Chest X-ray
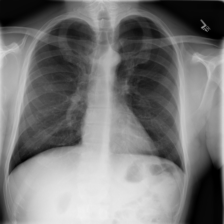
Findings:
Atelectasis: negative
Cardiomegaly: negative
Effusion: negative
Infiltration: negative
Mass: negative
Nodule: negative
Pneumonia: negative
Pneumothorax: negative
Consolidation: negative
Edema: negative
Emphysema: negative
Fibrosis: negative
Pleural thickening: negative
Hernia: negative